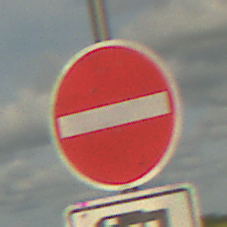
Verkehrszeichen: VerbotDerEinfahrt
Zusatzzeichen unten: MehrspurigeFahrzeugeFrei10
Umgebung: Outdoor, RoadRail
Tageszeit: Midday
Wetter: PartlyCloudy
Licht: Natural
Jahreszeit: NotSpecified
Kontrast: HighContrast